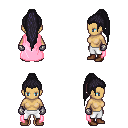
a pixel art fantasy rpg character, female body template, human, tanned skin, pink cape, white pants, raven extra-long topknot hairstyle, metal gloves, brown shoes, four views (front, back, left, right), 2x2 character sprite sheet, small pixel art, hard edges, no anti-aliasing